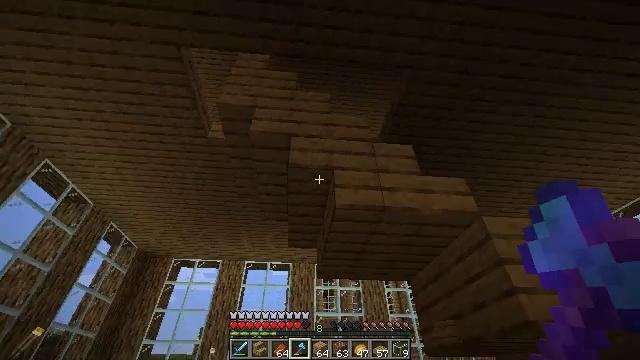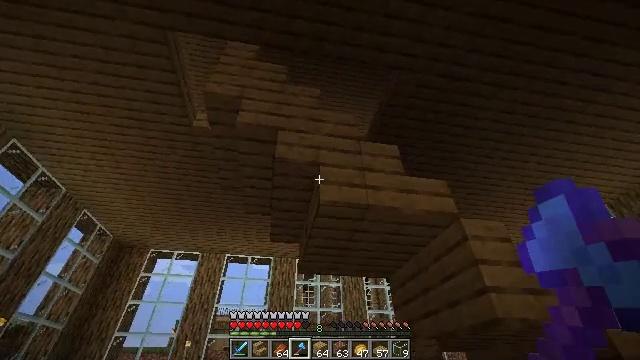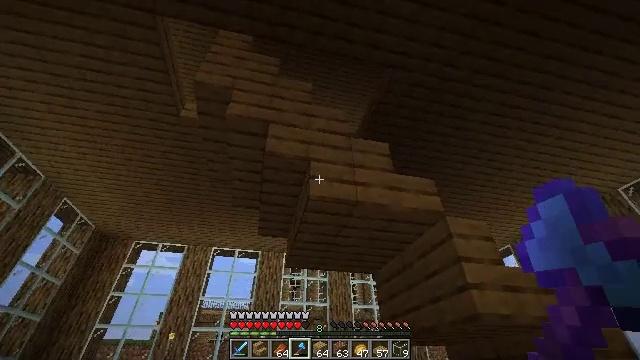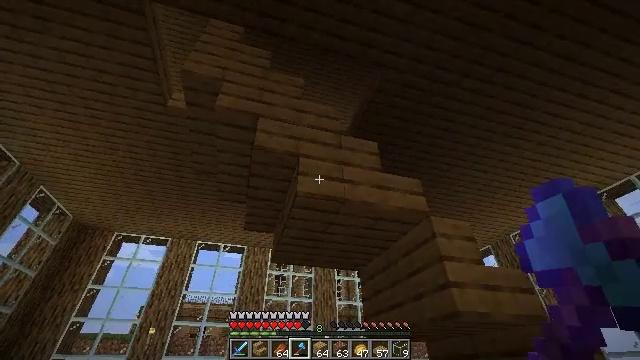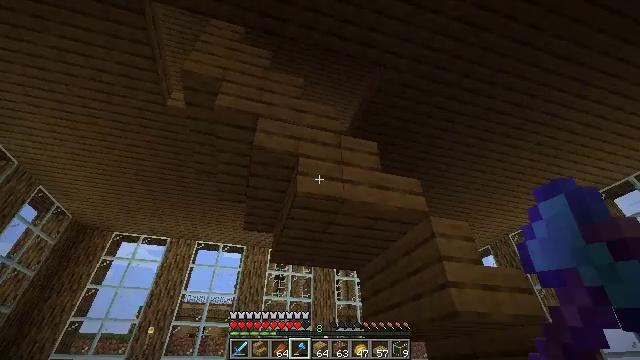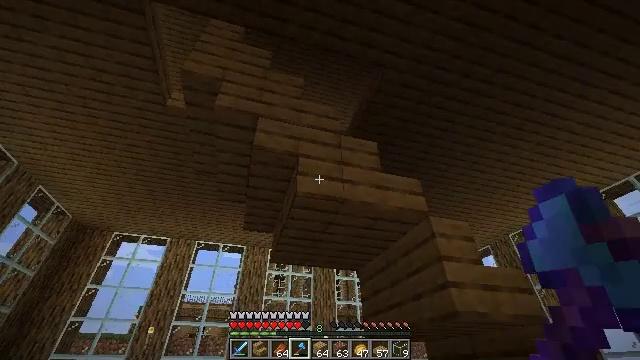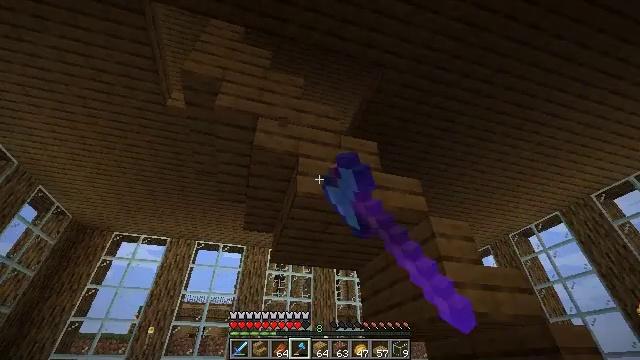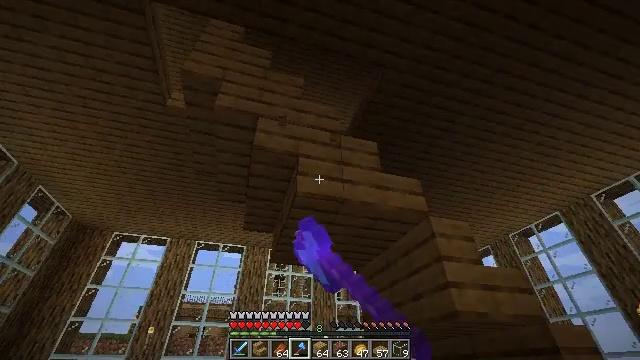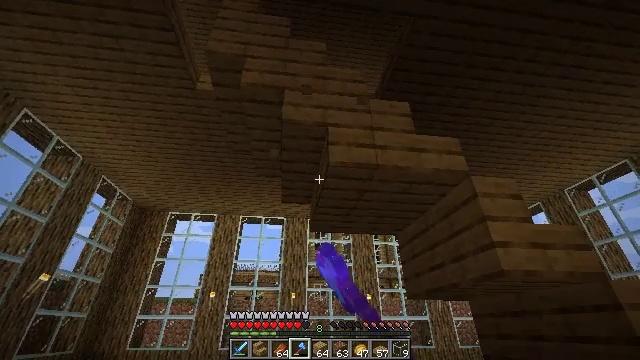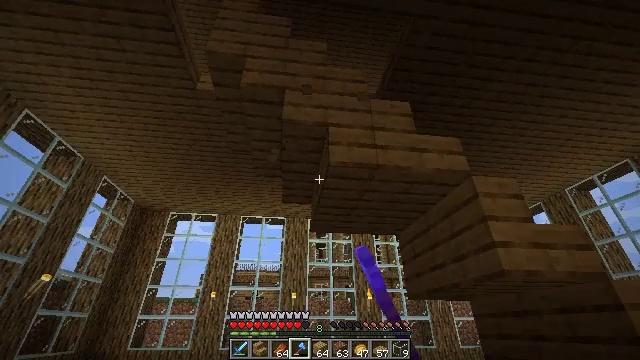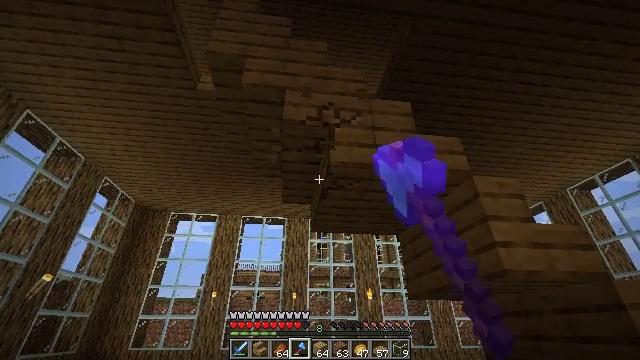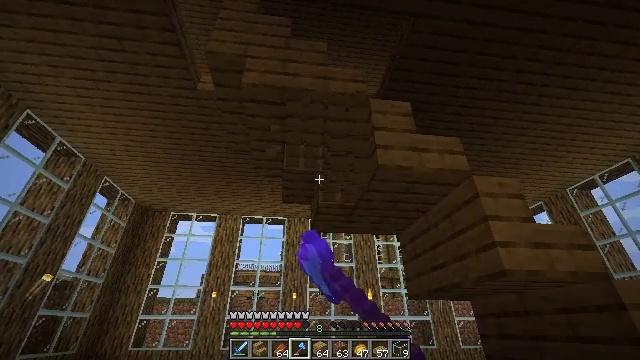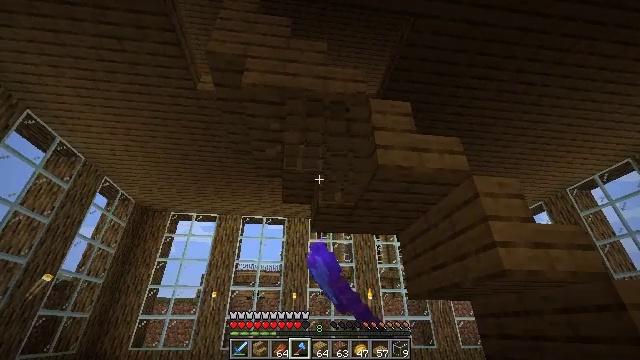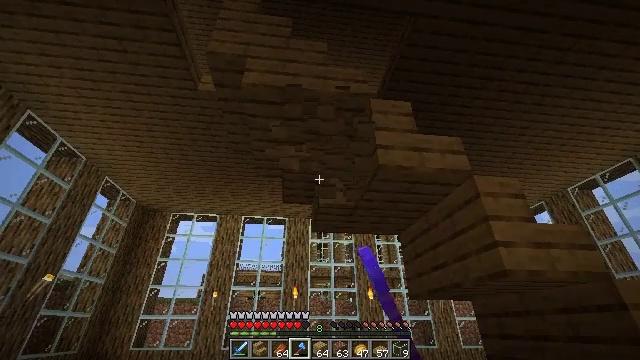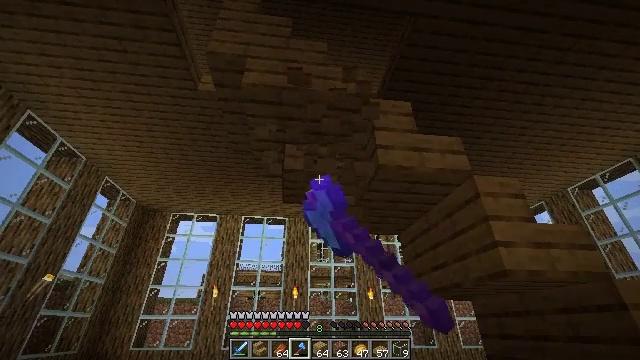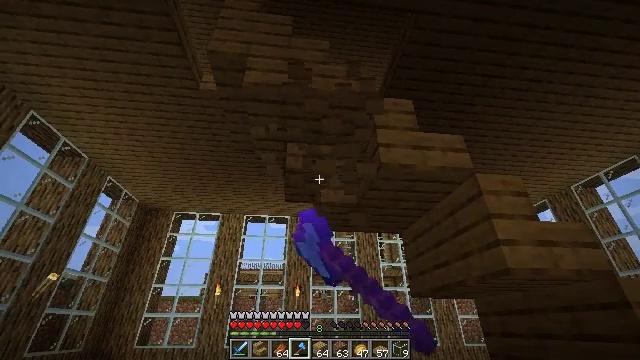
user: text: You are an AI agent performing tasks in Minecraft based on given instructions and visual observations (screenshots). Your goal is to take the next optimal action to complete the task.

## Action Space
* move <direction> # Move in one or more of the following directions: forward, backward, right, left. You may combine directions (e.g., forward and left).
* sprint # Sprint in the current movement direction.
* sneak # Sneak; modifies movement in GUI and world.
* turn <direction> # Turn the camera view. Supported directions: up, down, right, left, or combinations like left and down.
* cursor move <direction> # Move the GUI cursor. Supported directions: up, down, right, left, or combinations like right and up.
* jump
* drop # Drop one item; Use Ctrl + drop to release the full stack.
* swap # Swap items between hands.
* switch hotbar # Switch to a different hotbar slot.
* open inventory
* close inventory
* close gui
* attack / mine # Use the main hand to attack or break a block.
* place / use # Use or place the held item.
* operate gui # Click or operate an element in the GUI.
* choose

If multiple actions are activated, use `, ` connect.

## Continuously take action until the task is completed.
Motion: motion action
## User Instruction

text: Collect oak stairs from a structure.
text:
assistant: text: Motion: turn right
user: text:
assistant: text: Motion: turn right and down
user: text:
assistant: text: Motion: turn right
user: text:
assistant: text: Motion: no_op
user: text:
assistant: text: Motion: attack / mine
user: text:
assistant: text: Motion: attack / mine
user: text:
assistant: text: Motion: attack / mine
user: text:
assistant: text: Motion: turn left and down, attack / mine
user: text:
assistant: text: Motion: attack / mine
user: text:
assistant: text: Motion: attack / mine
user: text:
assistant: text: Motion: attack / mine
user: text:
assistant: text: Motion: attack / mine
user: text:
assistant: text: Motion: attack / mine
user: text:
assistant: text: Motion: attack / mine
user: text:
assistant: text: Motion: attack / mine
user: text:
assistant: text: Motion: attack / mine
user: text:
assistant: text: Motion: attack / mine
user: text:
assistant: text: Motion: attack / mine
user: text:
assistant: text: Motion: attack / mine
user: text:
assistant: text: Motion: attack / mine
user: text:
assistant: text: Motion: attack / mine
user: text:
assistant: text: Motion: attack / mine
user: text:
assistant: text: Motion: attack / mine
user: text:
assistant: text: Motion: turn left and down, attack / mine
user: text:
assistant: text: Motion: move left
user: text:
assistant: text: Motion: move forward and move left, turn left and up
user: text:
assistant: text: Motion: move forward and move left, turn left and up
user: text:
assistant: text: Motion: move forward and move left, turn up
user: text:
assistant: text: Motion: move forward and move left
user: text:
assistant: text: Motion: turn right